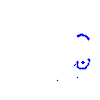
Particle: proton